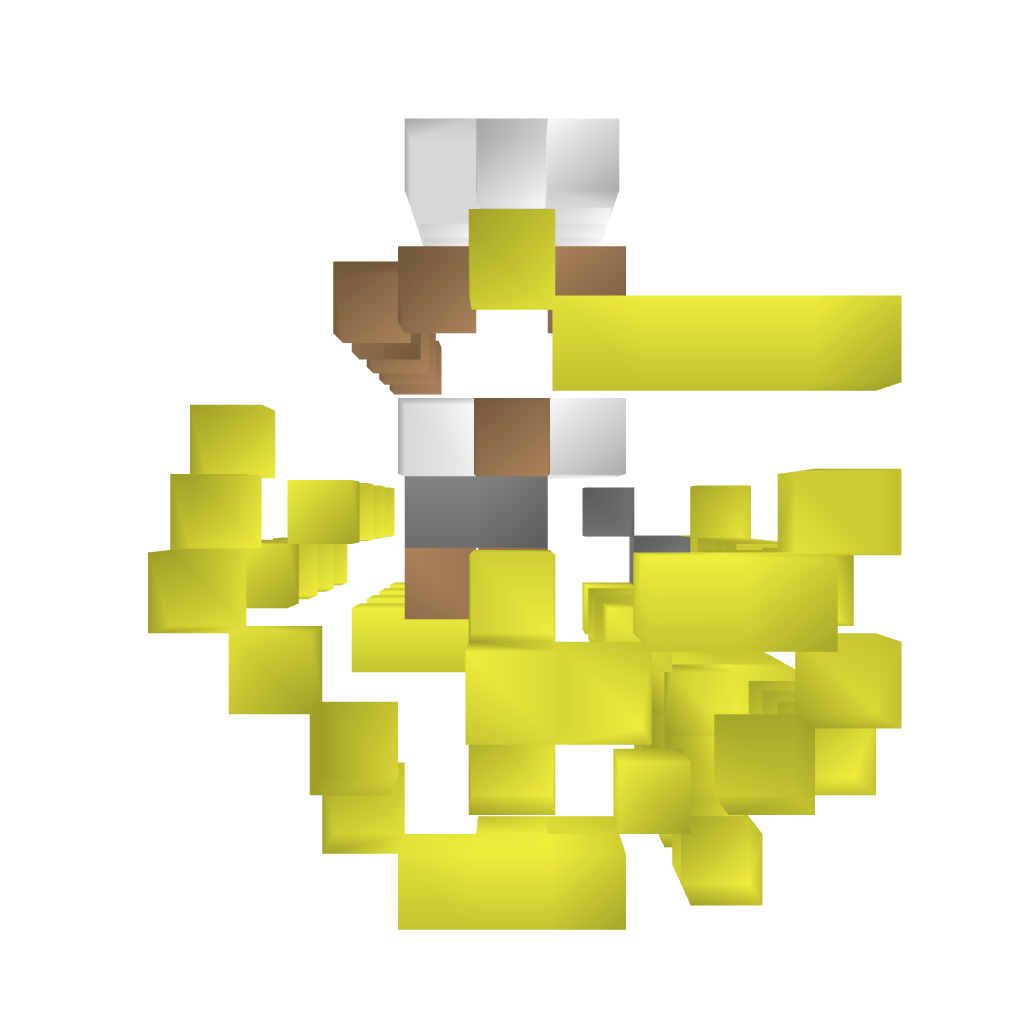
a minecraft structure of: Casino Machine 02 bad low quality